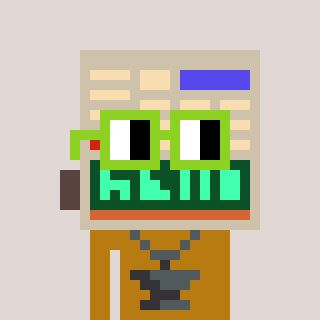
a pixel art character with square light green glasses, a calculator-shaped head and a gold-colored body on a warm background